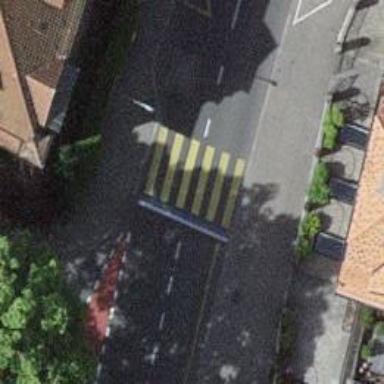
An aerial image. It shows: Kerb barrier.